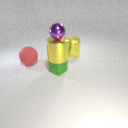
small green rubber cube to the right of large red rubber sphere